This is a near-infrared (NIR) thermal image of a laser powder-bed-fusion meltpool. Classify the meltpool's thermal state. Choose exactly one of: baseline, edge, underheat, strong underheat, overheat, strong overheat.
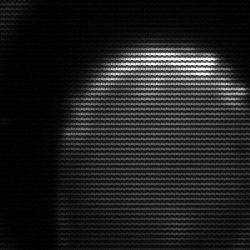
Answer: edge